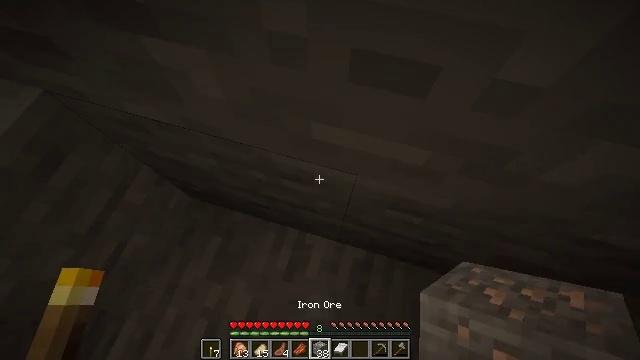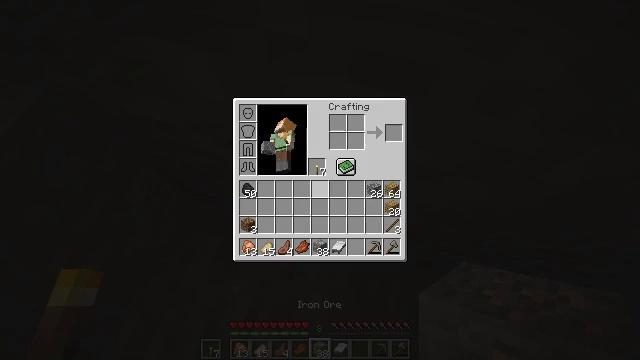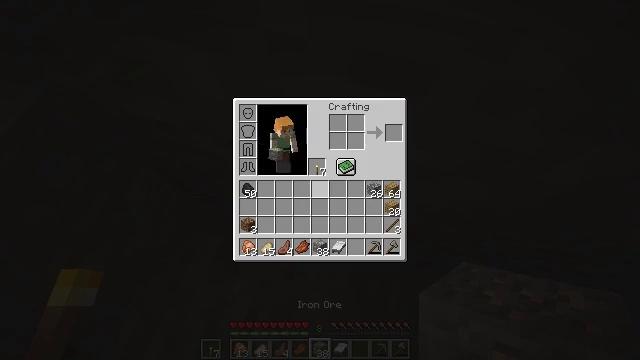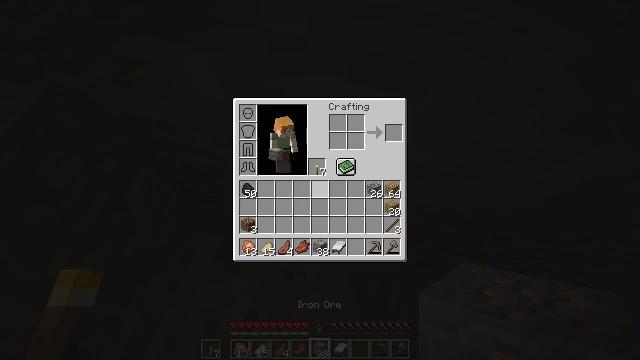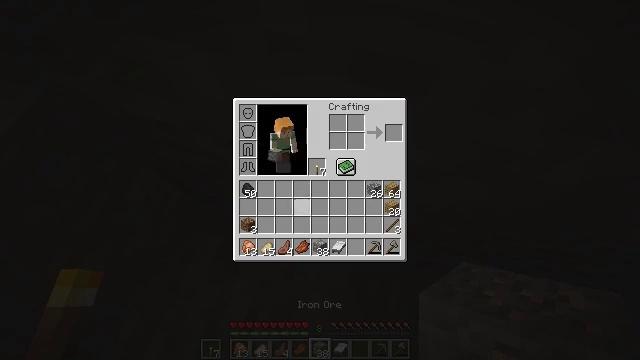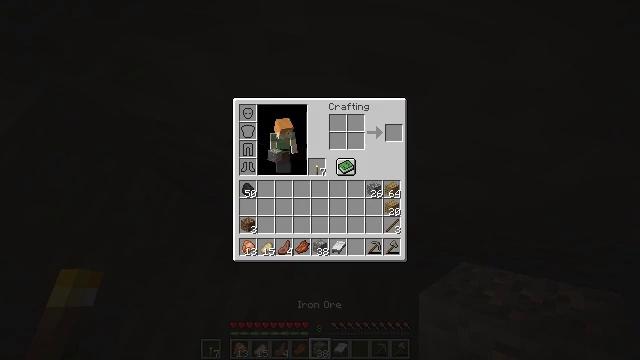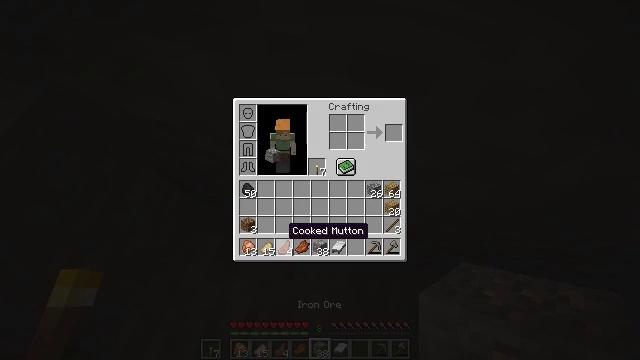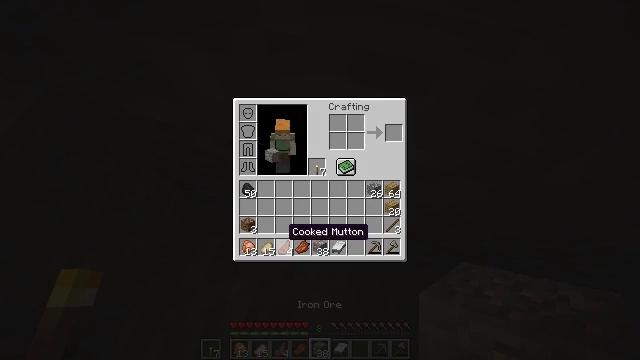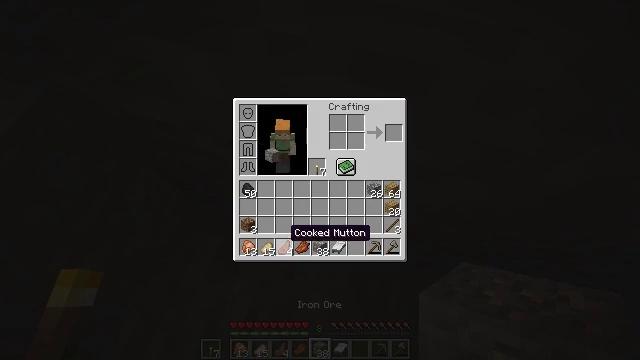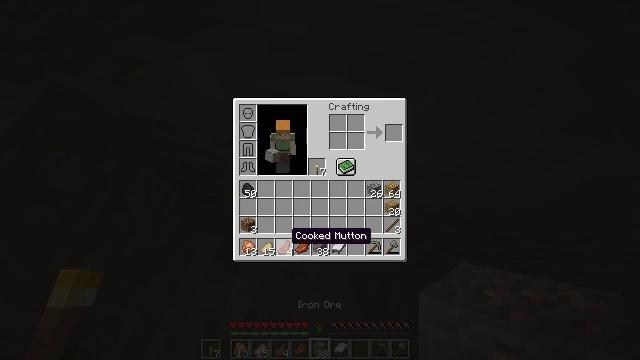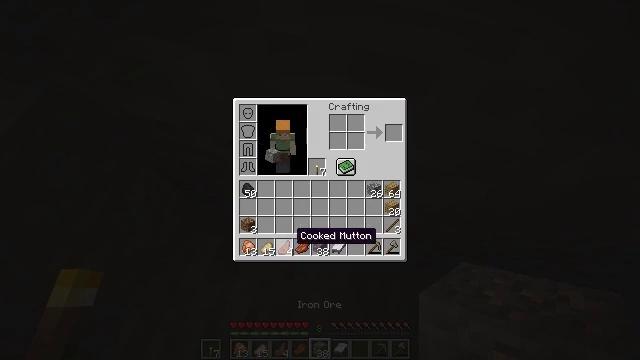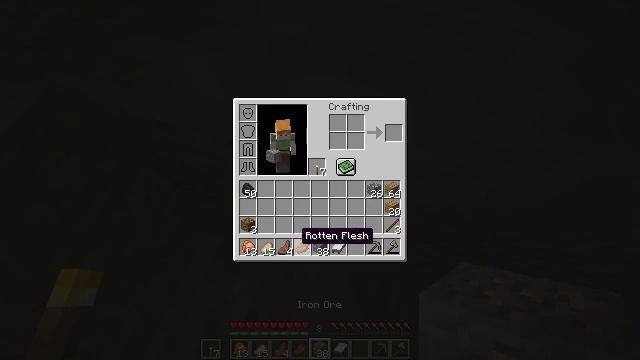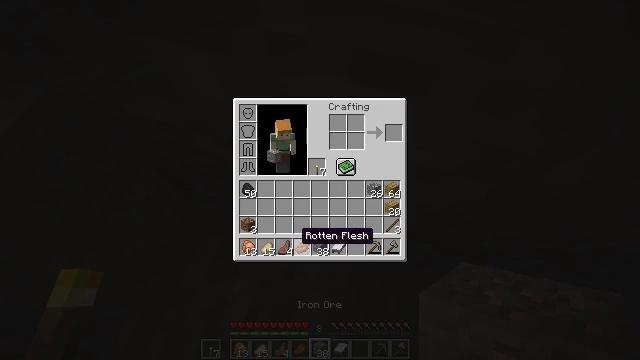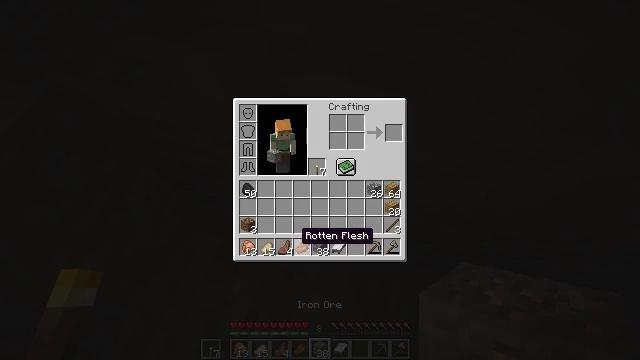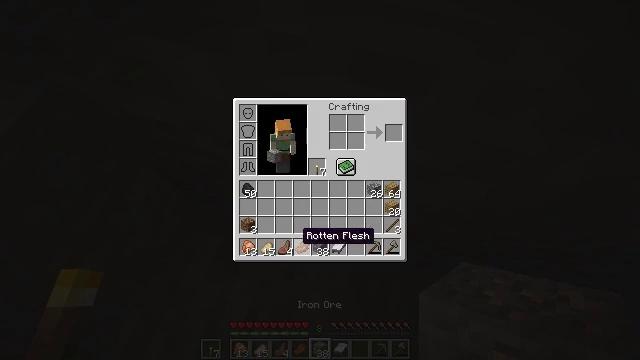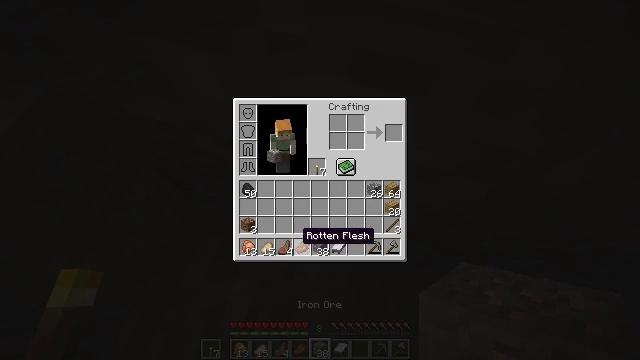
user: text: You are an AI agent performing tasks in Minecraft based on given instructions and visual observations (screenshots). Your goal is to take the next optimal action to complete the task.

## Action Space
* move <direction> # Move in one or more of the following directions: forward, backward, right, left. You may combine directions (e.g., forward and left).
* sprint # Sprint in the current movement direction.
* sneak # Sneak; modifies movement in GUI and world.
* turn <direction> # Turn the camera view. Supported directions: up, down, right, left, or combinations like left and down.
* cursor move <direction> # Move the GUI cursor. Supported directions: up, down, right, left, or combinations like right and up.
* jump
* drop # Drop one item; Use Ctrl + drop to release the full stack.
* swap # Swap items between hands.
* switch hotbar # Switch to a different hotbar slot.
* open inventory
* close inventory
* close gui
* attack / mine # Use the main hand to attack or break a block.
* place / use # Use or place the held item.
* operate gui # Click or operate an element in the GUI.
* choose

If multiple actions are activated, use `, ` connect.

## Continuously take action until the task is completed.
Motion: motion action
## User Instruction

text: Drop a cooked mutton.
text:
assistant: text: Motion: open inventory
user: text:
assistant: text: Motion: open inventory
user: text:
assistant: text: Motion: cursor move down
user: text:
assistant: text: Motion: cursor move left and down
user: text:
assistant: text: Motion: cursor move left and down
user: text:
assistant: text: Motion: no_op
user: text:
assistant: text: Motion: no_op
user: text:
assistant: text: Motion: no_op
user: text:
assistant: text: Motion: no_op
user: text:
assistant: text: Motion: no_op
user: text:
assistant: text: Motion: no_op
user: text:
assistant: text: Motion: no_op
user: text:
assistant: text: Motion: no_op
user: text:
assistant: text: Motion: no_op
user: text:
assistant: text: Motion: no_op
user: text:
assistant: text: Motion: no_op
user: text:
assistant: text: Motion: no_op
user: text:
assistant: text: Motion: close inventory
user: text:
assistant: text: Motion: close inventory
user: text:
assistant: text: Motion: turn left and up, close inventory
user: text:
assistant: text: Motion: turn left and down
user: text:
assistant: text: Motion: turn left
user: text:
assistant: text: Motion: no_op
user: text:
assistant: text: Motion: no_op
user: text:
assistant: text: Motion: no_op
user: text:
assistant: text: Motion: no_op
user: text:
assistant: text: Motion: no_op
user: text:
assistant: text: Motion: turn left and up
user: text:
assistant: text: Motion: turn left and up
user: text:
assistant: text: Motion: turn left and up